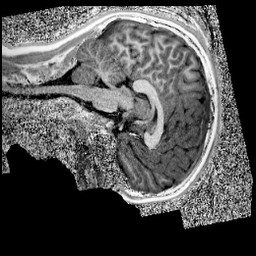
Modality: UNIT1
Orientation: sagittal
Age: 12
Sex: male
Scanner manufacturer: siemens
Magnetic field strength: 3 T
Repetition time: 4 s
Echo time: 0.00299 s